Question: I am making a project that is a Windows 8 app.
I would like to set the url of the web browser element to the contents of the Textbox.
Here is my code although at present it does not work!
'''
Private Sub Button_Click_1(sender As Object, e As RoutedEventArgs)
Webbrowser.Navigate(New Uri(TextBox.Text))
End Sub
'''
This works for my Windows Forms project but not for my W8 project!

Image demonstrates error I am getting
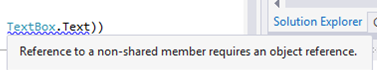
Answer: Text Box was not named! Watching this video meant I discovered my error! <URL>